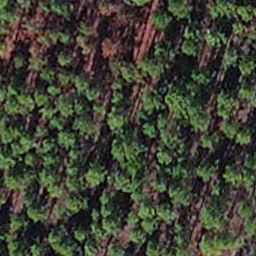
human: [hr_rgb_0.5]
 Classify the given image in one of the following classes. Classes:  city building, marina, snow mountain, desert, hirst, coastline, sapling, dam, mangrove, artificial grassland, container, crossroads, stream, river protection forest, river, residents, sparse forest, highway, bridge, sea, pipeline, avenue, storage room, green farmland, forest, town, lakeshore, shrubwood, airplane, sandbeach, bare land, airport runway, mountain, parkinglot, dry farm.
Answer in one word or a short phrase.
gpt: sapling